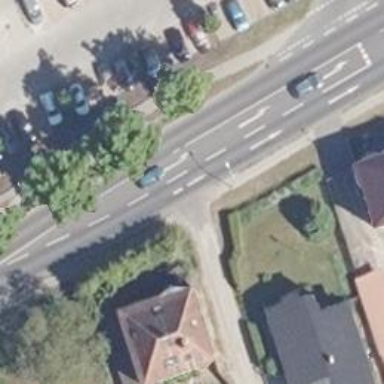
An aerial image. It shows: Secondary road with asphalt surface.